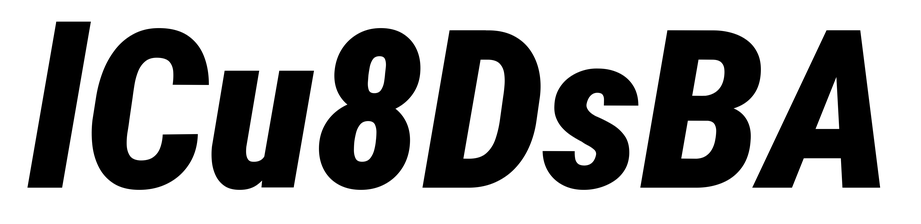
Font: Roboto-Italic_Condensed_Black_Italic